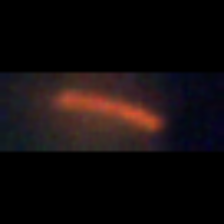
Taxon: Pennate
Group: Diatoms